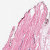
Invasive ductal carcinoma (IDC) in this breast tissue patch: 0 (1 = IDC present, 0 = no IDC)